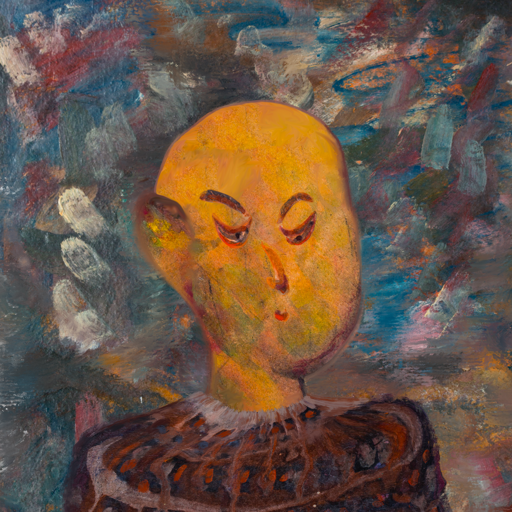
Background: Boggyland, Head And Neck Side: Gypsy_Mother, Face Side: Hypocrite, Bust: Hypocrite, Hair Side: Blank, Head Accessory: Blank, Second Necklace: Blank, Necklace: Blank, Baby: Blank